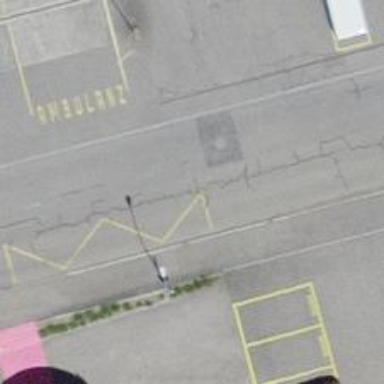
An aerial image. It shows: Public transport stop position.